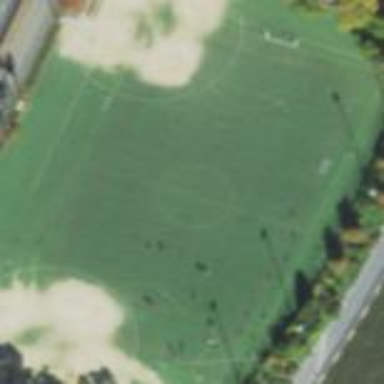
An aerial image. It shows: Soccer field.